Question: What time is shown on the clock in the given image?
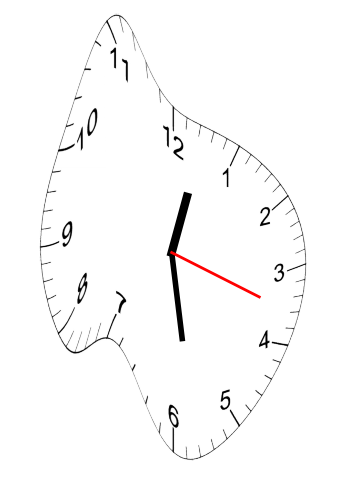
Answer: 12:28:18